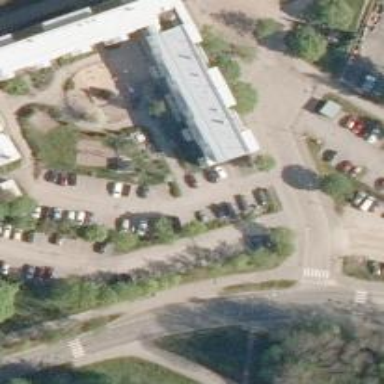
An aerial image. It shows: Kindergarten.